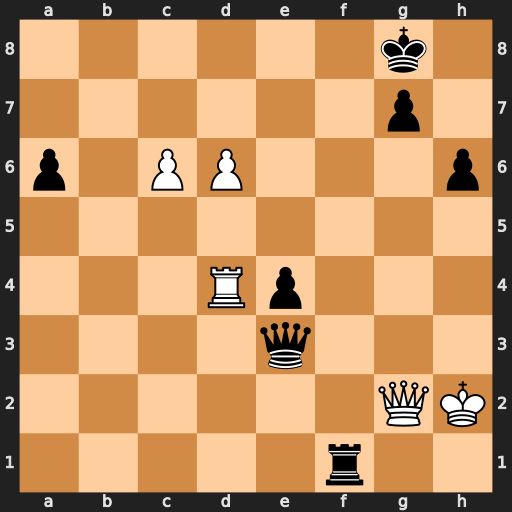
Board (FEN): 6k1/6p1/p1PP3p/8/3Rp3/4q3/6QK/5r2
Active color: w
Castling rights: -
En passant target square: -
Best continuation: Rxe4 Qd3 Re8+ Kh7 Qe4+ Qxe4 Rxe4